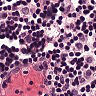
Metastatic tissue present: no